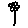
Label: flower